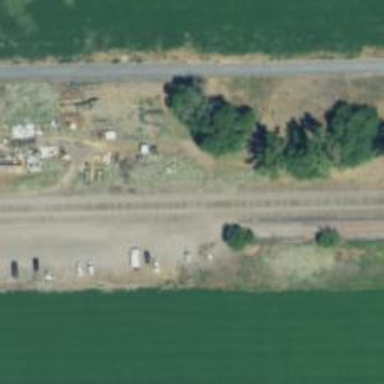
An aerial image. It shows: Abandoned railway.